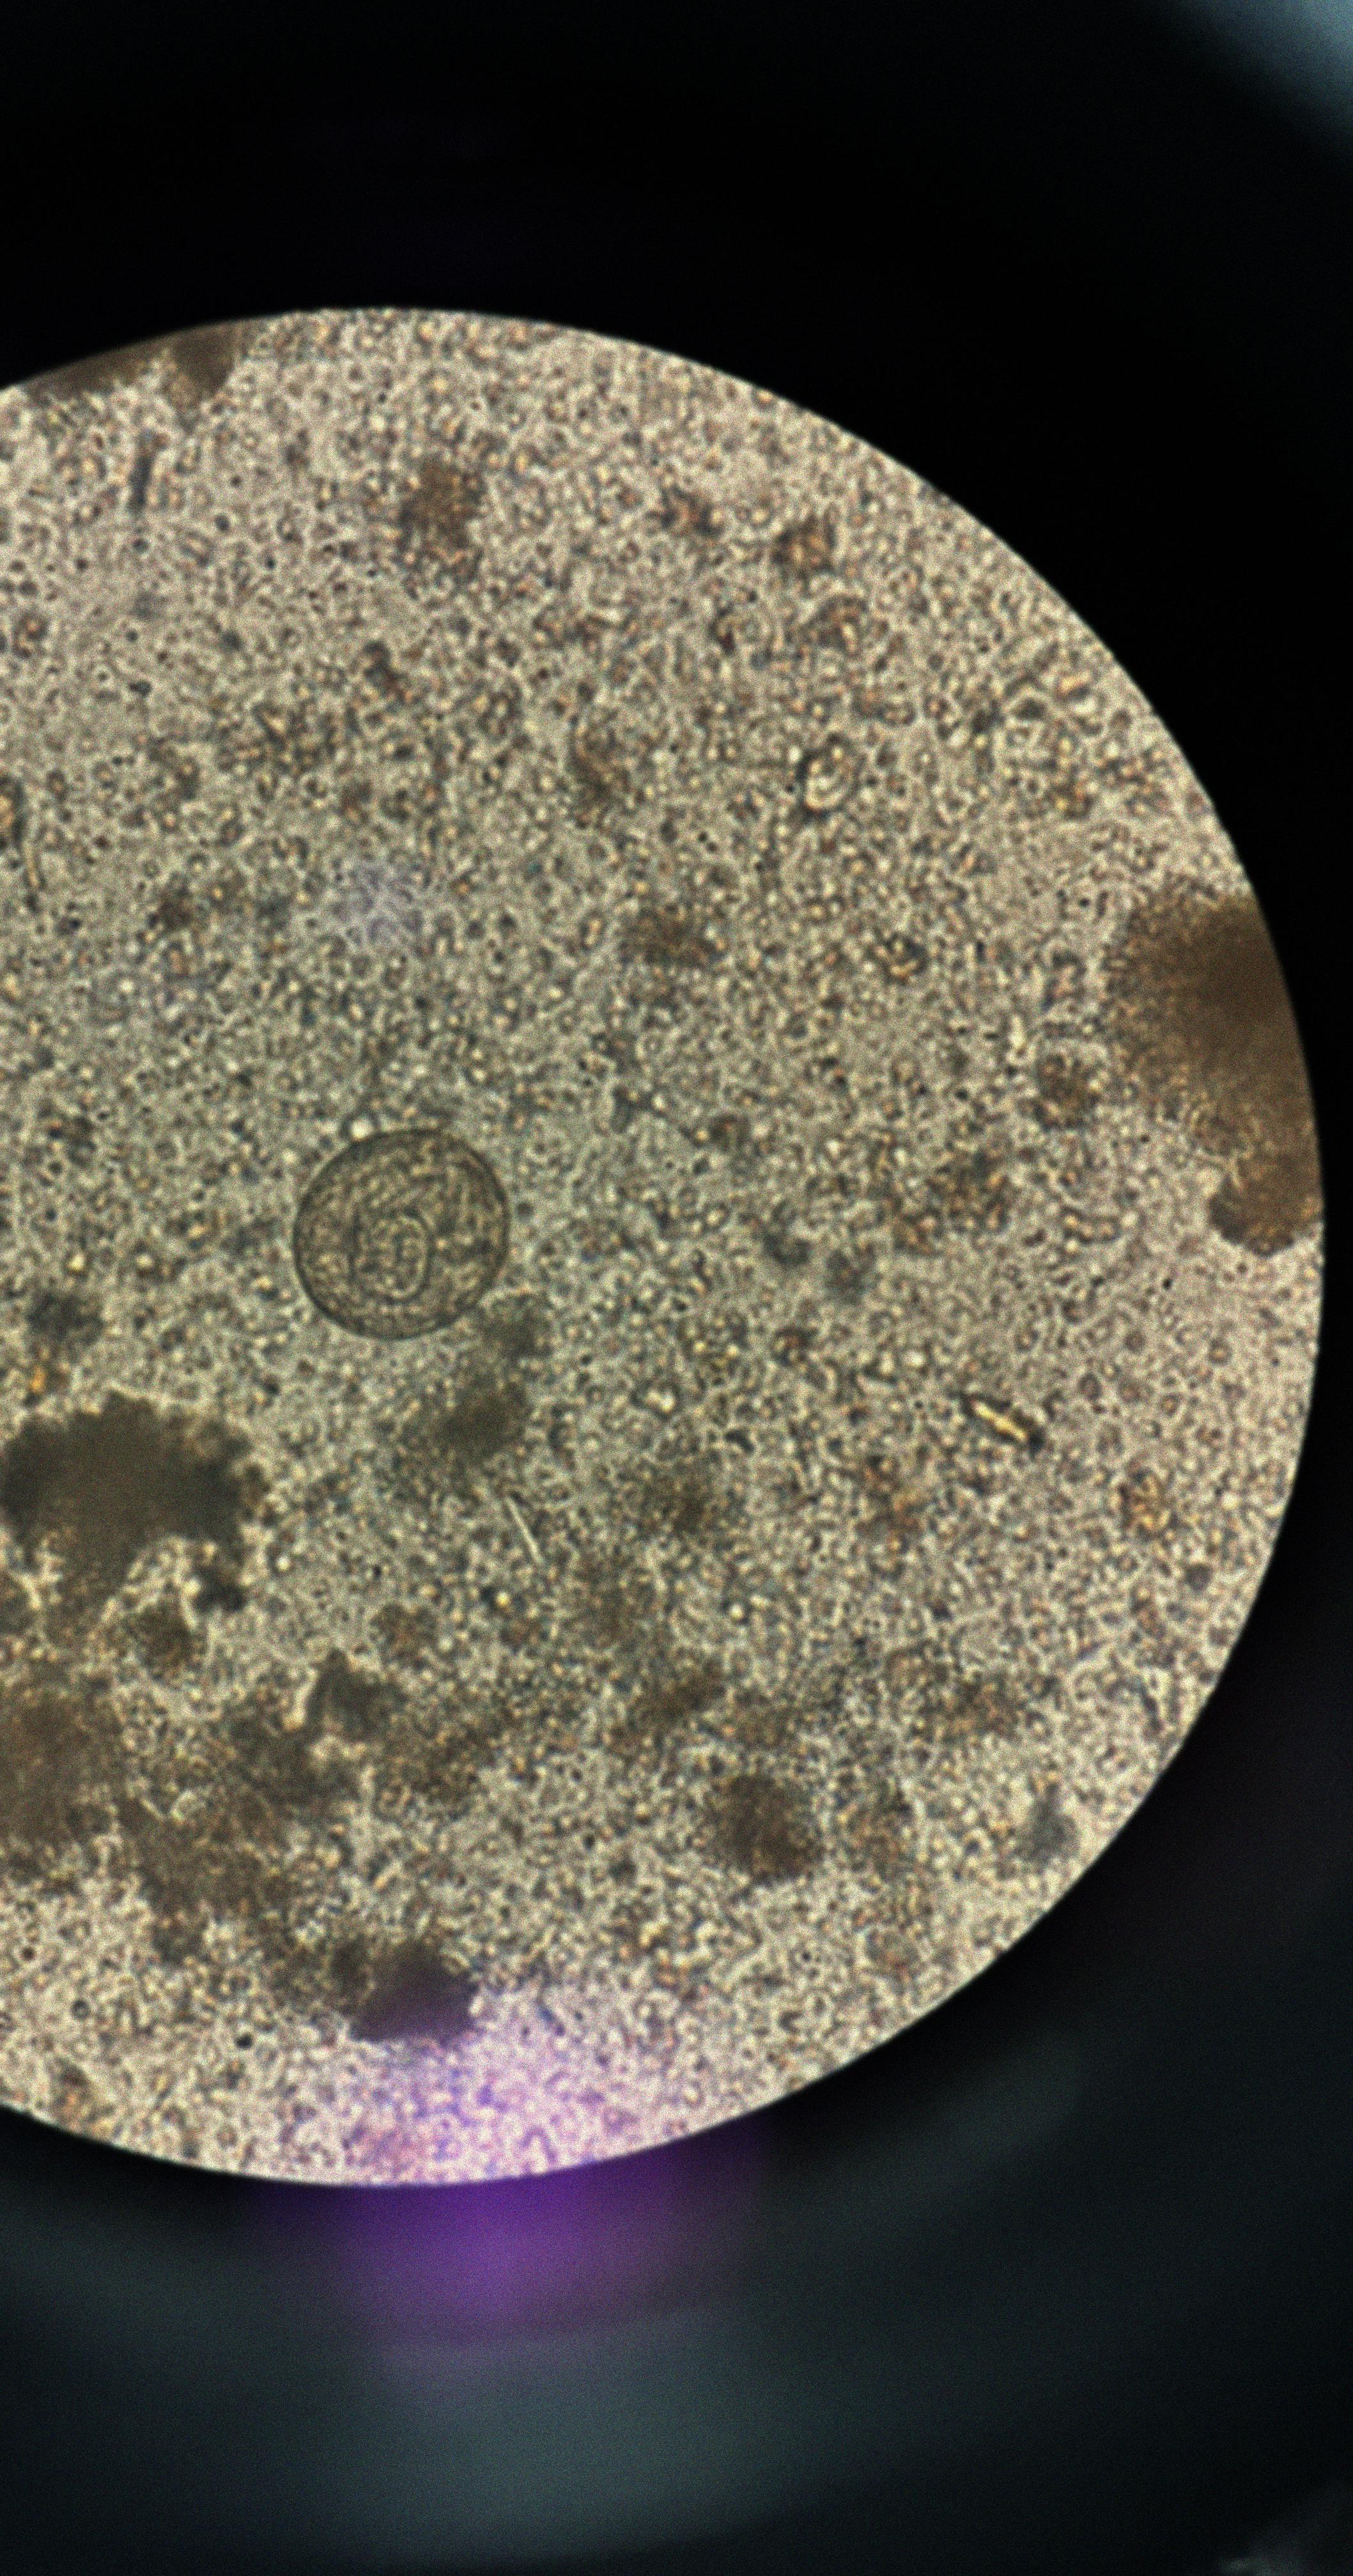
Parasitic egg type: Hymenolepis diminuta